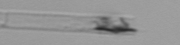
Label: Dactyliosolen_blavyanus